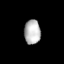
Tissue: lung
Cell type: Others
Senescence score: 0.2434
Nuclear area (px): 388
Mean DAPI intensity: 184.24